Question: I know it is possible for labels to automatically break lines when in a panel.
Is there a way to have labels break lines when the text would be over a layouts width?
OK i tried it with "800px" width now instead of "100%" and now the labels are having line breaks. Whats the reason for this behaviour? And how can I workaround this then for a percentual sizing of layouts as this is important for my page?
It currently looks like in the image below, the text is just cut off.

Extracted Code showing the setup:
'''
VerticalLayout labelLayout= new VerticalLayout();
labelLayout.setWidth("100%");
labelLayout.addComponent(usernameLabel);
labelLayout.addComponent(postLabel);
labelLayout.addComponent(ratioLabel);
labelLayout.addComponent(lowestRatedPost);
labelLayout.addComponent(highestRatedPost);
detailsLayer.addComponent(labelLayout);
wrappercontent.addComponent(detailsLayer);
wrapper.addComponent(wrappercontent);
'''
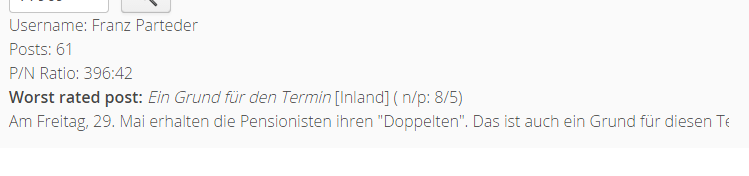
Answer: I had exactly this problem, and managed to solve it using this CSS. Vaadin Labels have the CSS attribure which is what is stoping your text wrapping as you expect it to.
'''
.v-label
{
white-space: normal;
}
'''